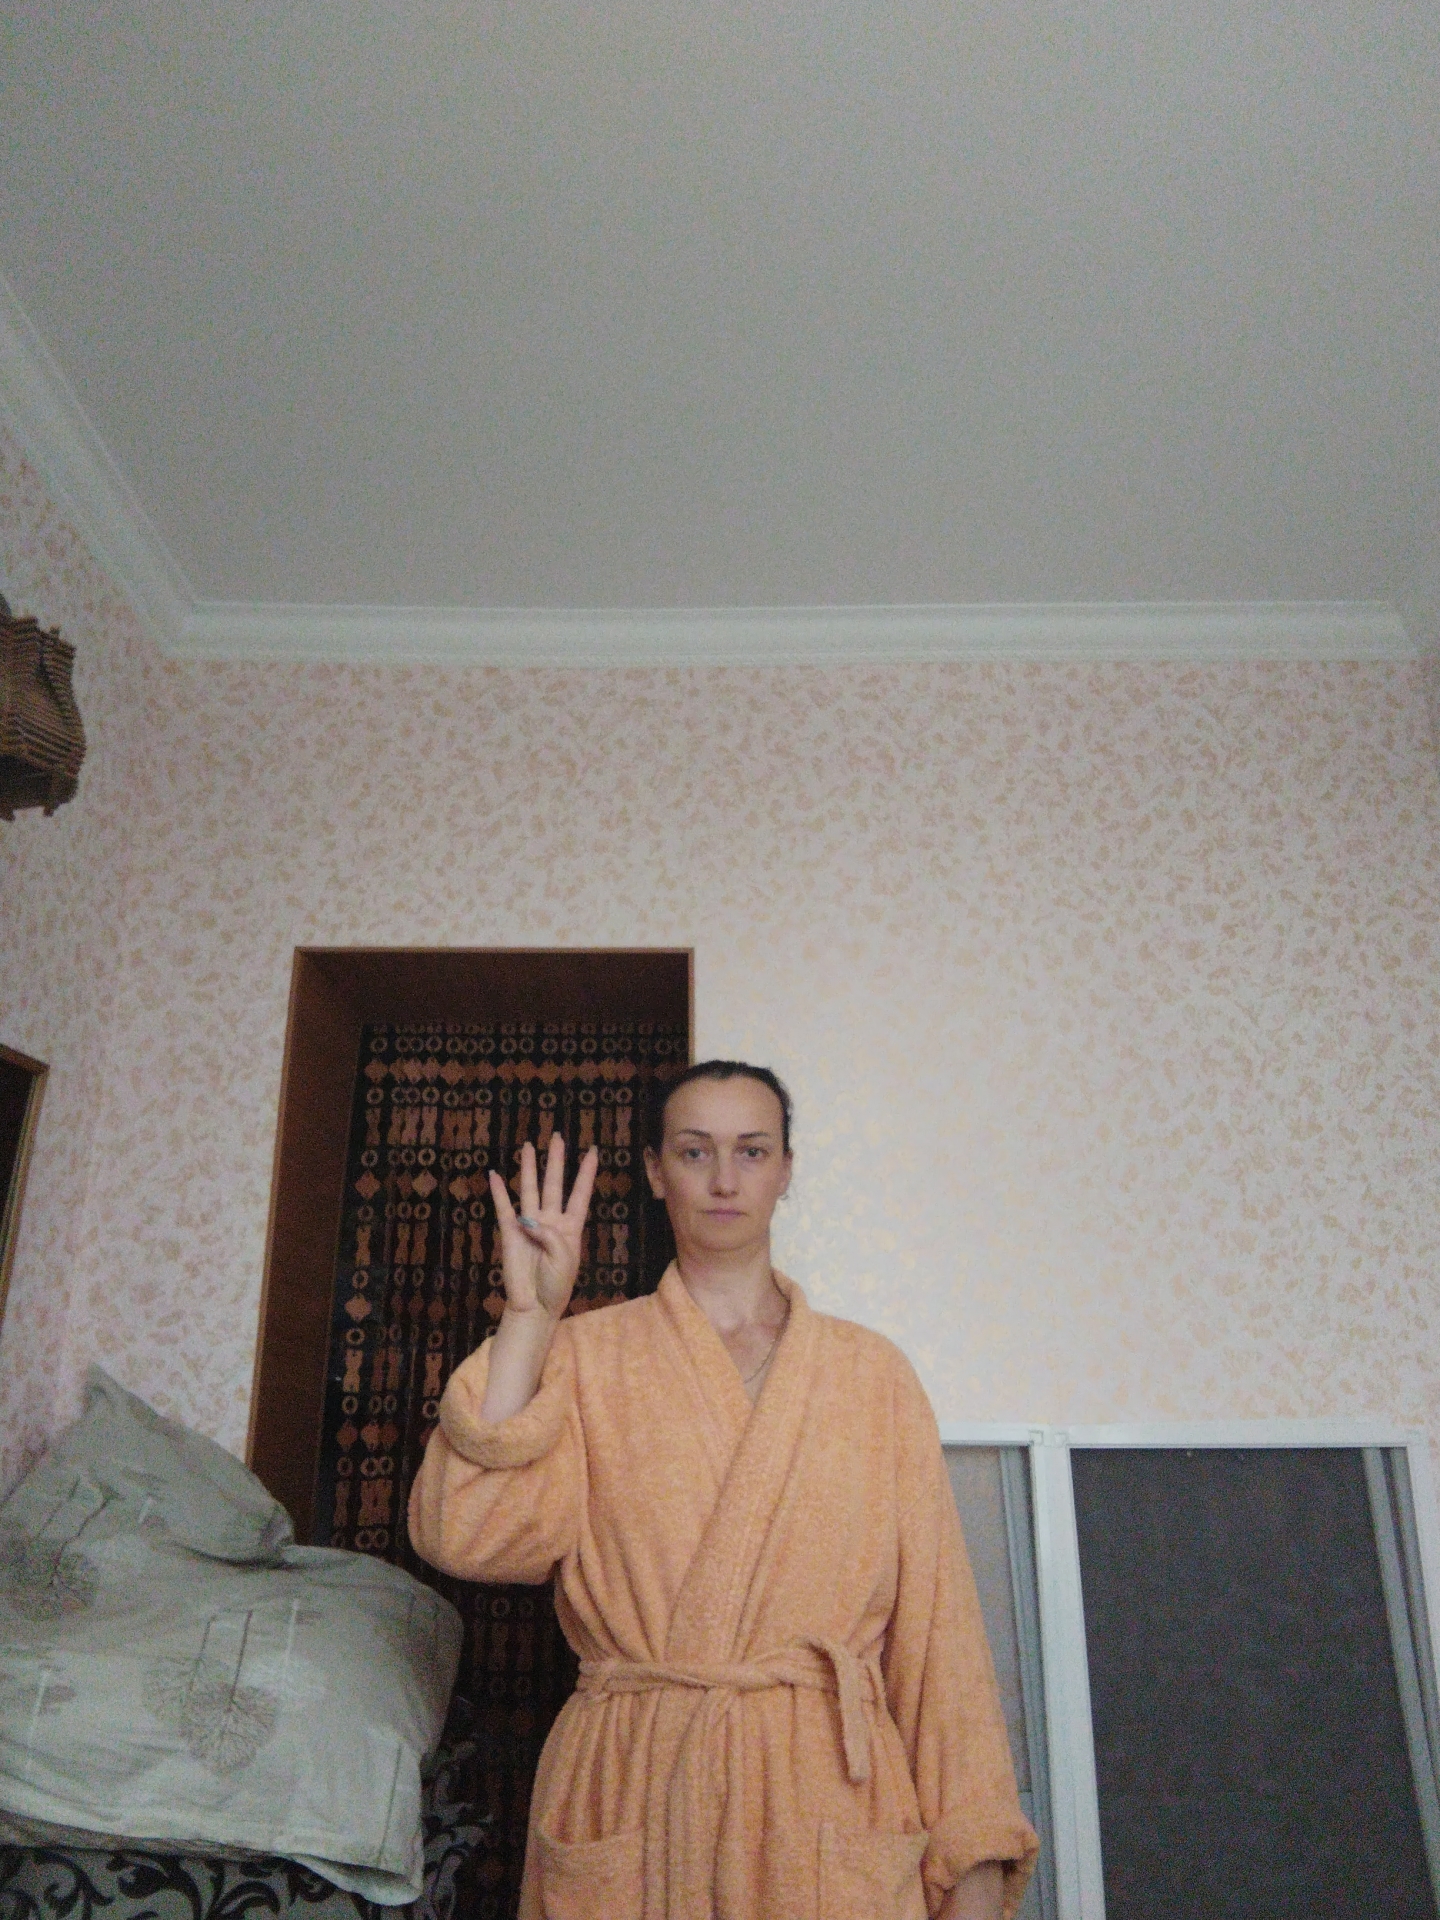
Label: noise